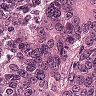
Metastatic tissue present: yes